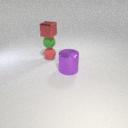
large purple metal cylinder to the right of small red rubber sphere